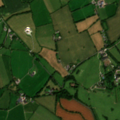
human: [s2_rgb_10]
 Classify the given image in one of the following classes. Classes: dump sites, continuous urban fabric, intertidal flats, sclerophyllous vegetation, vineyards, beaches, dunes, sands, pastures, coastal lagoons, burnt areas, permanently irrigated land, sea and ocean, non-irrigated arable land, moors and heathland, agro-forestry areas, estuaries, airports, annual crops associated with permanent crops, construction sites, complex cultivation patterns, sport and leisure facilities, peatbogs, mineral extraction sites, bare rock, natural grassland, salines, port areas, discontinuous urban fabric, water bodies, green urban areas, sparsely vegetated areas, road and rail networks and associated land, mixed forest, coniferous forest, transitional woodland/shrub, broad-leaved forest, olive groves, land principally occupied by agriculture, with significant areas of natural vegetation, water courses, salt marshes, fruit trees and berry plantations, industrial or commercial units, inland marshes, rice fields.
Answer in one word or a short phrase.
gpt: non-irrigated arable land, pastures